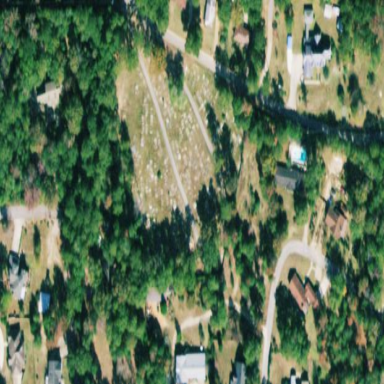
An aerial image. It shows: Cemetery.